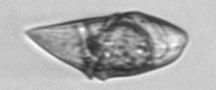
Label: Gyrodinium